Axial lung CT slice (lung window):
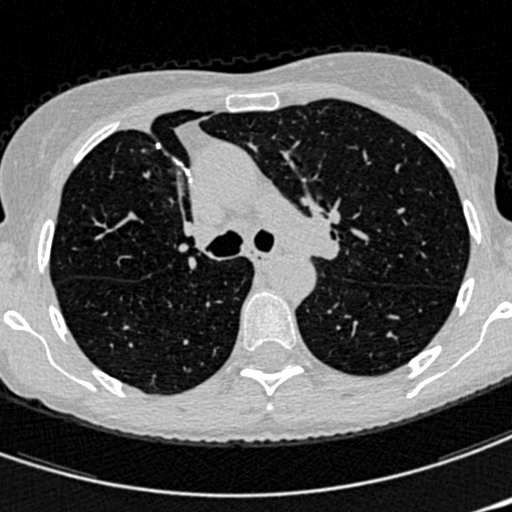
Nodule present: no